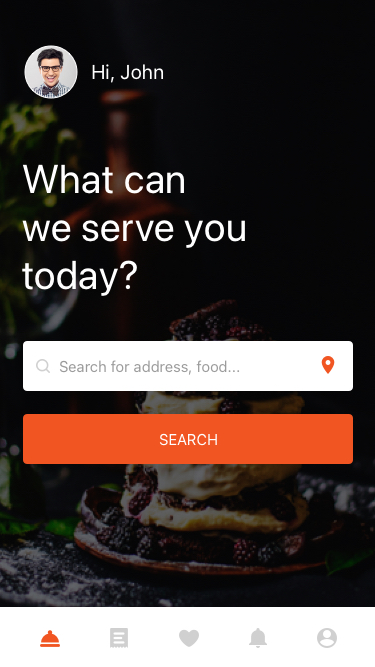
Text in this UI design:
Hi, John
Search for address, food...
Search
What can
we serve you
today?